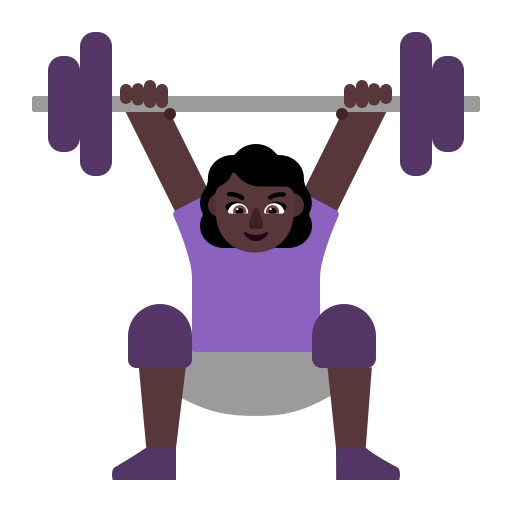
woman lifting weights flat dark